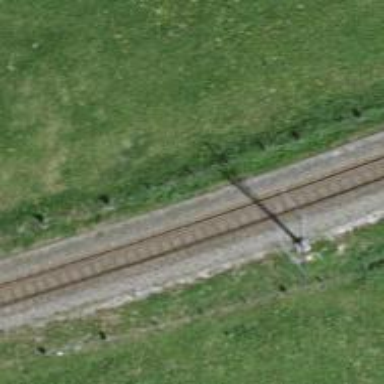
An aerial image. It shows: Narrow-gauge railway with 1 track. The tracks are electrified with contact line.